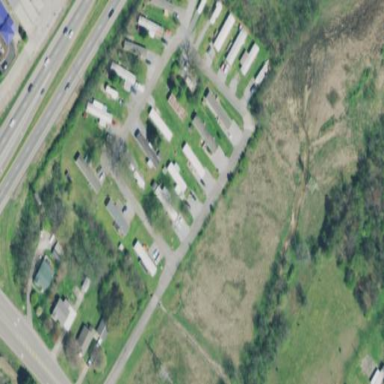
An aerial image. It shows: Residential area known as trailer park.